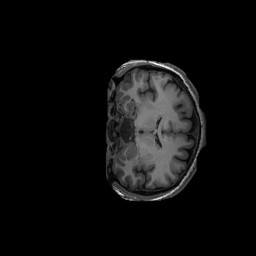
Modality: T1w
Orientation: coronal
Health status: ill
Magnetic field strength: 3 T